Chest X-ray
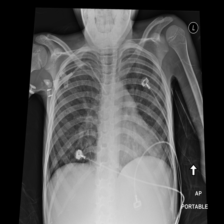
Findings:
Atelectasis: negative
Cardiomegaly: negative
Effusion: negative
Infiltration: negative
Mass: negative
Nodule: negative
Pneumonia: negative
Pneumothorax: negative
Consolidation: negative
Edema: negative
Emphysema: negative
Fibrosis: negative
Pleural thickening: negative
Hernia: negative